Question: Xcode Core Data UI does not show the entities I created in graph view. Why is this? How can I fix it?

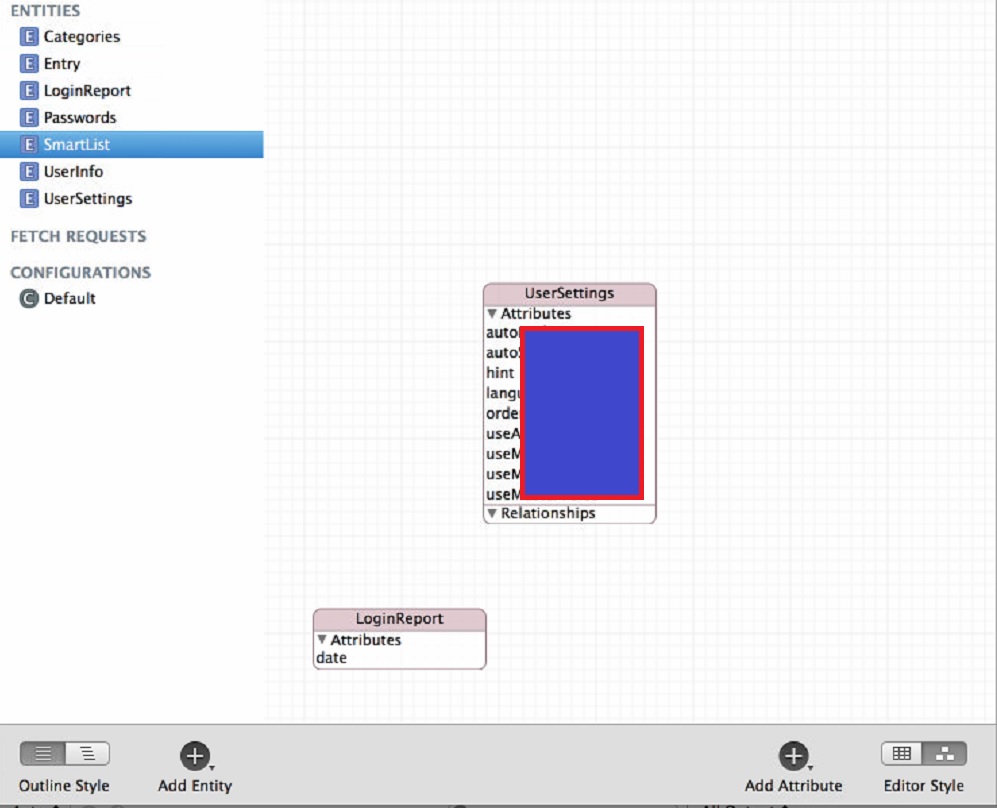
Answer: The graph editor is quirky at the best of times. Restarting Xcode frequently fixes the issue. Switching from the table style to the graph style can force a redraw. Closing the file (not the project, just the model file) and reopening it can also clear this up.
If neither of those are working then you probably have a corrupted xcshareddata file in your Xcode project. Try removing that file (or renaming it to test) while Xcode is not running and then launch Xcode and force it to rebuild it.